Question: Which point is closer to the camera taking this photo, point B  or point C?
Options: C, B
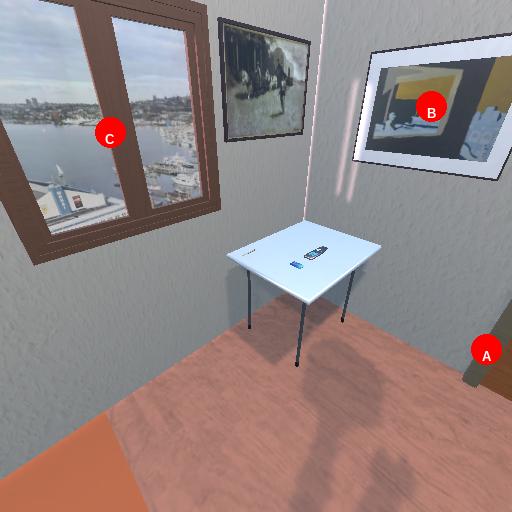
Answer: C